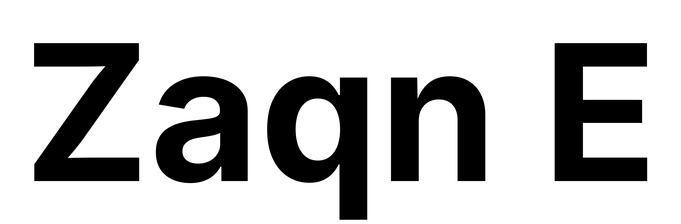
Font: Inter_Bold